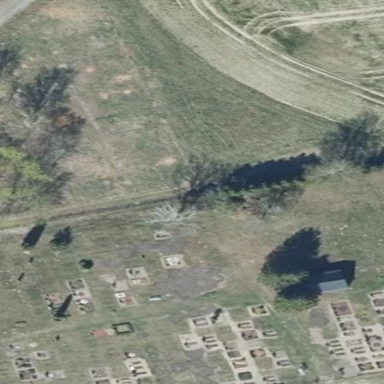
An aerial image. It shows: Cemetery.